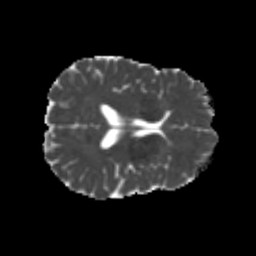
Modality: MD
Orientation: axial
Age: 26
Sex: male
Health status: healthy
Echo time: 0.074 s